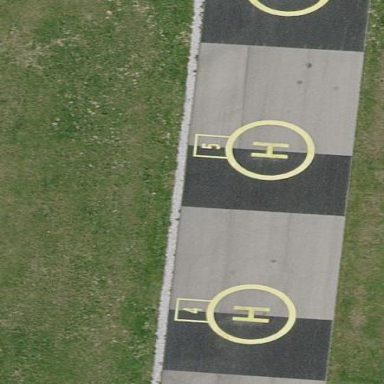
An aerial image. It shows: Image of helipad at airport.